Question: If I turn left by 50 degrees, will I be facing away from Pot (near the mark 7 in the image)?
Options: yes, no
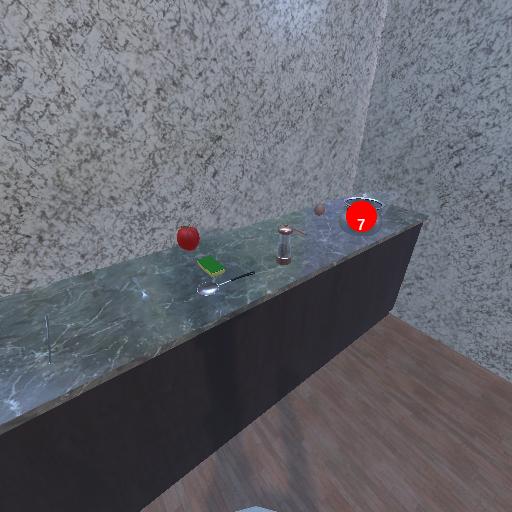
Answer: yes